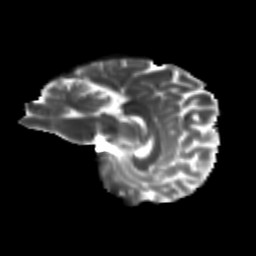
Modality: T2w
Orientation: sagittal
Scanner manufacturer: siemens
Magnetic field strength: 3 T
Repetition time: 9.2 s
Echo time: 0.084 s